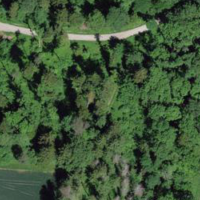
EUNIS habitat code: 44
Species observed at this site:
Juglans regia